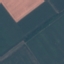
Land use / land cover class: AnnualCrop